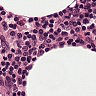
Metastatic tissue present: no